Question: I have been trying to make a Java Swing GUI in 'Eclipse Window Builder'. After much of toil, I have been able to get to this. What I did was make a 'JFrame', add a 'BorderLayout' to it. I added two panels in the 'north' and 'south' positions of this layout. I added a few buttons in the bottom panel.
This panel has a 'Flow Layout', and has 'two more panels'. The left panel has buttons which are at the right place. The right panel is itself not at the right place.
1. I want the right panel to be aligned to the right side of the parent window (and the left panel should stay on the left) - so ultimately there will be some space between the right and left panels. That is both the right and the left panels should be right and left aligned) and there should be space between them, because I want 4 buttons to the left, and 2 buttons to the right side of my screen.
2. In the right panel, the two rightmost button among the two buttons should be right aligned, and there should be some space between both the buttons.
I am providing the source code. I will be grateful if somebody can help/guide me to achieve what I want.

---
'''
import javax.swing.JFrame;
import javax.swing.JButton;
import java.awt.BorderLayout;
import javax.swing.JPanel;
import java.awt.FlowLayout;
import javax.swing.SwingConstants;
import javax.swing.BoxLayout;
import javax.swing.JLabel;
public class ParentFrame extends JFrame {
public ParentFrame() {
getContentPane().setLayout(new BorderLayout(50, 50));
JPanel parentPanel_bottom = new JPanel();
getContentPane().add(parentPanel_bottom, BorderLayout.SOUTH);
JButton btnInstr = new JButton("1");
parentPanel_bottom.add(btnInstr);
JButton btnCourse = new JButton("2");
parentPanel_bottom.add(btnCourse);
JButton btnModule = new JButton("3");
parentPanel_bottom.add(btnModule);
JButton btnDays = new JButton("4");
parentPanel_bottom.add(btnDays);
JButton btnXtra = new JButton("5");
parentPanel_bottom.add(btnXtra);
JPanel parentPanel_top = new JPanel();
getContentPane().add(parentPanel_top, BorderLayout.NORTH);
parentPanel_top.setLayout(new FlowLayout(FlowLayout.LEFT, 5, 5));
JPanel topleftpanel = new JPanel();
parentPanel_top.add(topleftpanel, BorderLayout.WEST);
JButton button = new JButton("1");
topleftpanel.add(button);
JButton button_1 = new JButton("2");
topleftpanel.add(button_1);
JButton button_2 = new JButton("3");
topleftpanel.add(button_2);
JButton button_3 = new JButton("4");
topleftpanel.add(button_3);
JPanel toprightpanel = new JPanel();
parentPanel_top.add(toprightpanel, BorderLayout.EAST);
parentPanel_top.setLayout(new FlowLayout(FlowLayout.LEFT, 5, 5));
JButton button_4 = new JButton("1");
toprightpanel.add(button_4);
JButton button_5 = new JButton("2");
toprightpanel.add(button_5);
}
}
'''
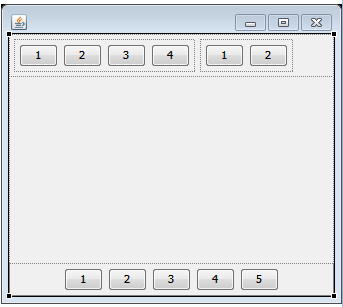
Answer: Try this one
'''
JPanel parentPanel_top = new JPanel(new GridLayout(1, 2));
...
JPanel topleftpanel = new JPanel(new FlowLayout(FlowLayout.LEFT, 5, 5));
parentPanel_top.add(topleftpanel);
...
JPanel toprightpanel = new JPanel(new FlowLayout(FlowLayout.RIGHT, 5, 5));
parentPanel_top.add(toprightpanel);
'''
Note : remove extra 'setLayout()' set for above 'JPanel's.